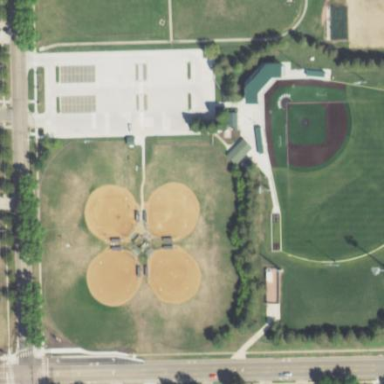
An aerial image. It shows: Baseball pitch for leisure and sports activities.